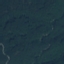
Land use / land cover class: Forest